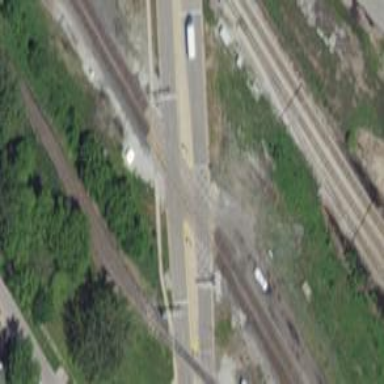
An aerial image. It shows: Railway crossing.